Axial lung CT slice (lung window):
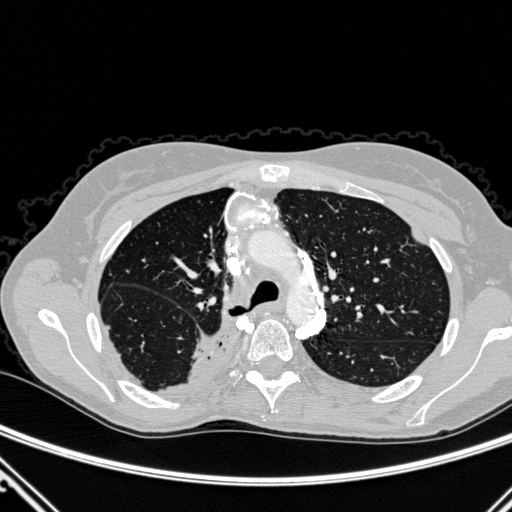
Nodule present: no